Question: I am working on android. I searched some links in google regarding bar charts and tried them. It is working well. I have some doubt in it.

My code:
'''
package in.wptrafficanalyzer.achartenginebarchart;
import org.achartengine.ChartFactory;
import org.achartengine.chart.BarChart.Type;
import org.achartengine.chart.PointStyle;
import org.achartengine.model.CategorySeries;
import org.achartengine.model.MultipleCategorySeries;
import org.achartengine.model.XYMultipleSeriesDataset;
import org.achartengine.model.XYSeries;
import org.achartengine.renderer.XYMultipleSeriesRenderer;
import org.achartengine.renderer.XYSeriesRenderer;
import android.app.Activity;
import android.content.Intent;
import android.graphics.Color;
import android.os.Bundle;
import android.view.Menu;
import android.view.View;
import android.view.View.OnClickListener;
import android.widget.Button;
public class MainActivity extends Activity {
private String[] mMonth = new String[] { "Jan", "Feb", "Mar", "Apr", "May",
"Jun", "Jul", "Aug", "Sep", "Oct", "Nov", "Dec" };
@Override
public void onCreate(Bundle savedInstanceState) {
super.onCreate(savedInstanceState);
setContentView(R.layout.activity_main);
// Getting reference to the button btn_chart
Button btnChart = (Button) findViewById(R.id.btn_chart);
// Defining click event listener for the button btn_chart
OnClickListener clickListener = new OnClickListener() {
@Override
public void onClick(View v) {
// Draw the Income vs Expense Chart
openChart();
}
};
// Setting event click listener for the button btn_chart of the
// MainActivity layout
btnChart.setOnClickListener(clickListener);
}
private void openChart() {
int[] x = { 0, 1, 2, 3, 4, 5, 6, 7 };
int[] income = { 2000, 2500, 2700, 3000, 2800, 3500, 3700, 3800 };
// int[] expense = {2200, 2700, 2900, 2800, 2600, 3000, 3300, 3400 };
// Creating an XYSeries for Income
// CategorySeries incomeSeries = new CategorySeries("Income");
XYSeries incomeSeries = new XYSeries("Income");
// Creating an XYSeries for Income
// XYSeries expenseSeries = new XYSeries("Expense");
// Adding data to Income and Expense Series
for (int i = 0; i < x.length; i++) {
incomeSeries.add(i, income[i]);
// expenseSeries.add(i,expense[i]);
}
// Creating a dataset to hold each series
XYMultipleSeriesDataset dataset = new XYMultipleSeriesDataset();
// Adding Income Series to the dataset
dataset.addSeries(incomeSeries);
// Adding Expense Series to dataset
// dataset.addSeries(expenseSeries);
// Creating XYSeriesRenderer to customize incomeSeries
XYSeriesRenderer incomeRenderer = new XYSeriesRenderer();
incomeRenderer.setColor(Color.rgb(130, 130, 230));
incomeRenderer.setFillPoints(true);
incomeRenderer.setLineWidth(2);
incomeRenderer.setDisplayChartValues(true);
// Creating XYSeriesRenderer to customize expenseSeries
// XYSeriesRenderer expenseRenderer = new XYSeriesRenderer();
// expenseRenderer.setColor(Color.rgb(220, 80, 80));
// expenseRenderer.setFillPoints(true);
// expenseRenderer.setLineWidth(2);
// expenseRenderer.setDisplayChartValues(true);
// Creating a XYMultipleSeriesRenderer to customize the whole chart
XYMultipleSeriesRenderer multiRenderer = new XYMultipleSeriesRenderer();
multiRenderer.setXLabels(0);
multiRenderer.setChartTitle("Income vs Expense Chart");
multiRenderer.setXTitle("Year 2012");
multiRenderer.setYTitle("Amount in Dollars");
multiRenderer.setZoomButtonsVisible(true);
for (int i = 0; i < x.length; i++) {
multiRenderer.addXTextLabel(i, mMonth[i]);
}
// Adding incomeRenderer and expenseRenderer to multipleRenderer
// Note: The order of adding dataseries to dataset and renderers to
// multipleRenderer
// should be same
multiRenderer.addSeriesRenderer(incomeRenderer);
// multiRenderer.addSeriesRenderer(expenseRenderer);
// Creating an intent to plot bar chart using dataset and
// multipleRenderer
Intent intent = ChartFactory.getBarChartIntent(getBaseContext(),
dataset, multiRenderer, Type.DEFAULT);
// Start Activity
startActivity(intent);
}
@Override
public boolean onCreateOptionsMenu(Menu menu) {
getMenuInflater().inflate(R.menu.activity_main, menu);
return true;
}
}
'''
Actually I want to make the chart look like individual bars but here all the bars are combined. How can I separate to individual bars via code.
Please help me regarding this. Will be really thankful.
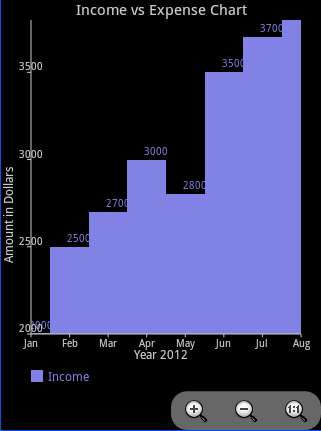
Answer: Refer following links : it may help you
<URL>
<URL>